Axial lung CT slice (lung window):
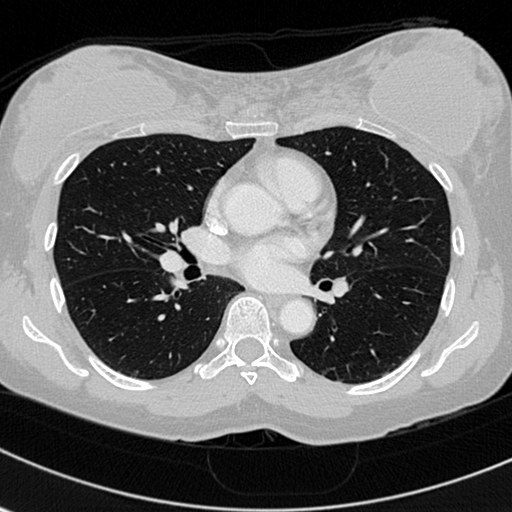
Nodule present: no